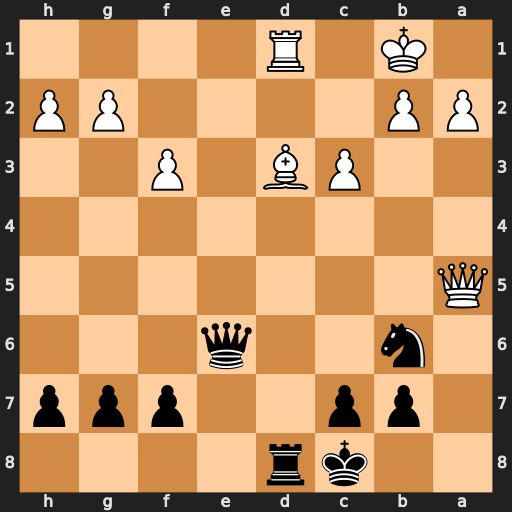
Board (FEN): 2kr4/1pp2ppp/1n2q3/Q7/8/2PB1P2/PP4PP/1K1R4
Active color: b
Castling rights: -
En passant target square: -
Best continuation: Rxd3 Rxd3 Qe1+ Kc2 Qe2+ Rd2 Qxd2+ Kxd2 Nc4+ Kd3 Nxa5